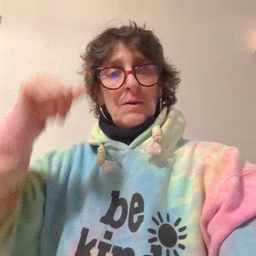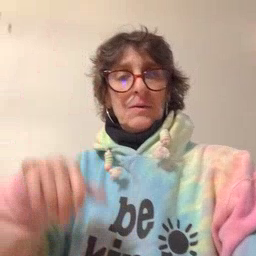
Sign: cow